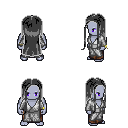
a pixel art fantasy rpg character, male body template, dark elf, purple skin, white robe, robe skirt, gray extra-long hairstyle, bracelets, four views (front, back, left, right), 2x2 character sprite sheet, small pixel art, hard edges, no anti-aliasing